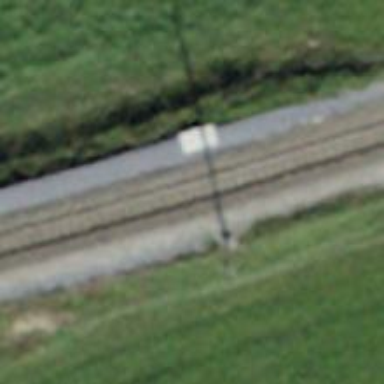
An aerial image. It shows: Power pole.